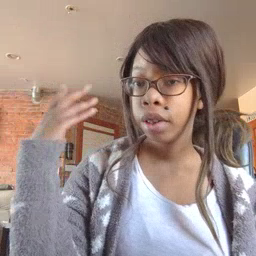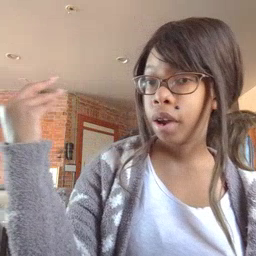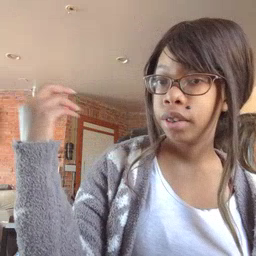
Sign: outside